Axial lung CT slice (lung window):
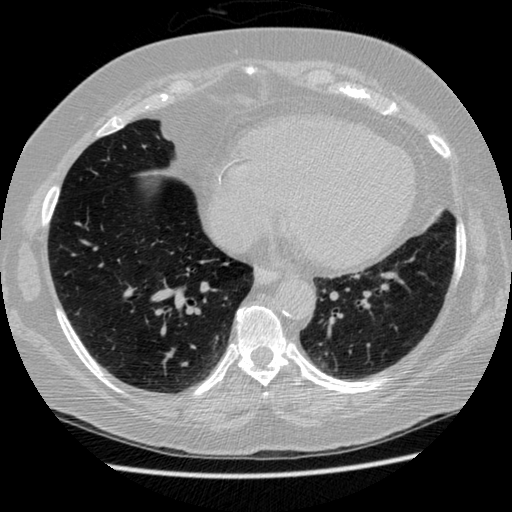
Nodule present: no